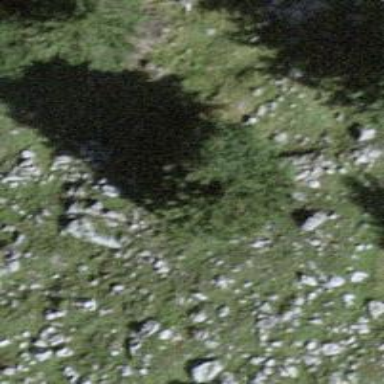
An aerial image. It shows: Evergreen needle-leaved tree.